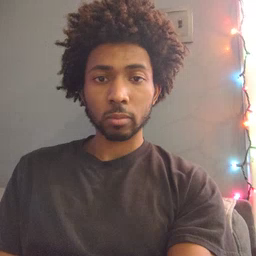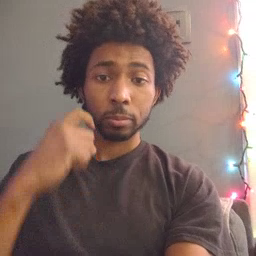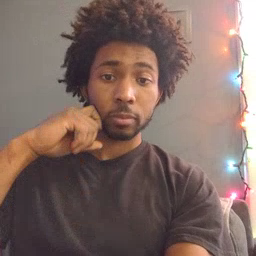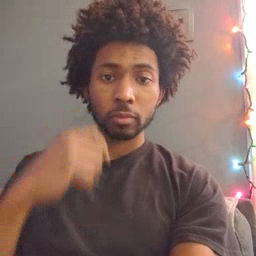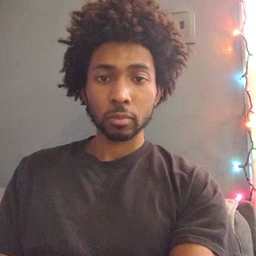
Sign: apple